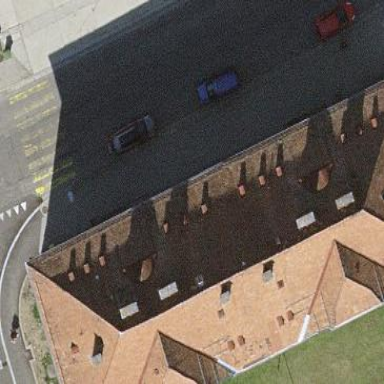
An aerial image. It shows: Hipped-roof building with apartments.